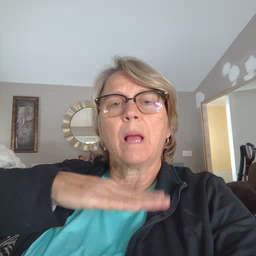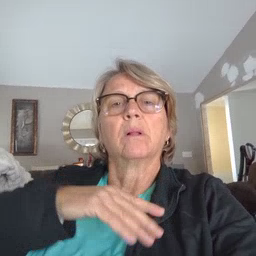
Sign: table